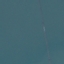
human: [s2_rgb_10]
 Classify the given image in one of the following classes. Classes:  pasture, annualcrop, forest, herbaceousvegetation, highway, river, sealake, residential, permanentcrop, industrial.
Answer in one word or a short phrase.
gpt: SeaLake